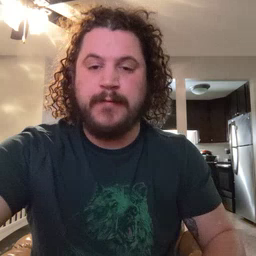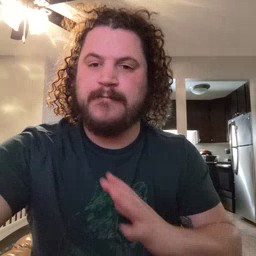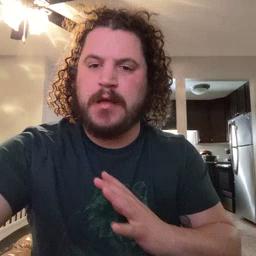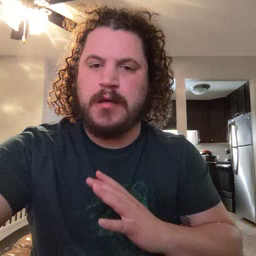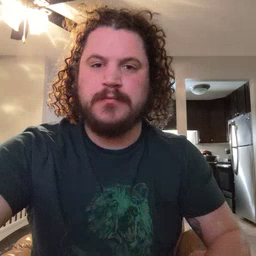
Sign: fine